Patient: sex M, age 65
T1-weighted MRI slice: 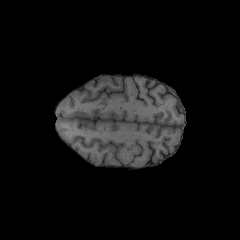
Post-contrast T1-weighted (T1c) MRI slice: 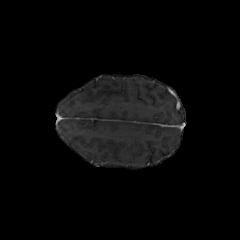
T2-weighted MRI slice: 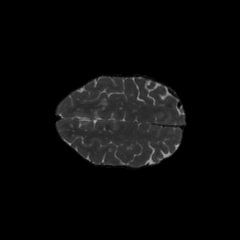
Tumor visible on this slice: no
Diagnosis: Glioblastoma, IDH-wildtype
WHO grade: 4